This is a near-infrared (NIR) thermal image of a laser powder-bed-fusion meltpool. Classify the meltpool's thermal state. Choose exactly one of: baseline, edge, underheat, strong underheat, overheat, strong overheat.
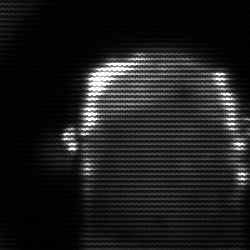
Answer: baseline